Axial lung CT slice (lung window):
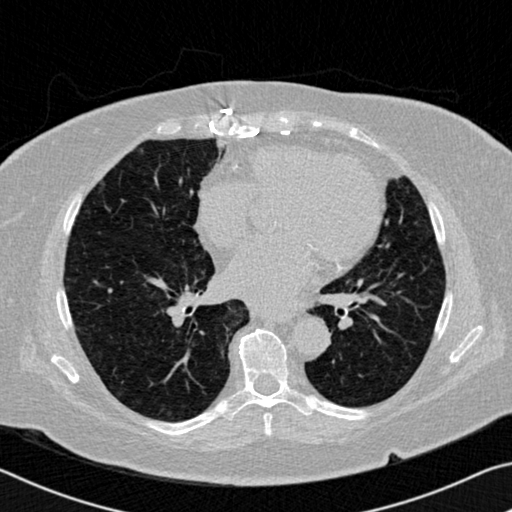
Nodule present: no